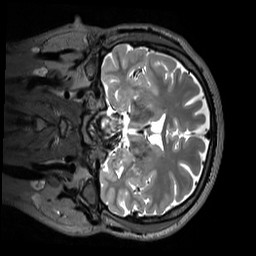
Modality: T2w
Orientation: coronal
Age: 30
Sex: male
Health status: healthy
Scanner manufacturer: siemens
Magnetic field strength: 3 T
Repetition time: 3.2 s
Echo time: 0.412 s